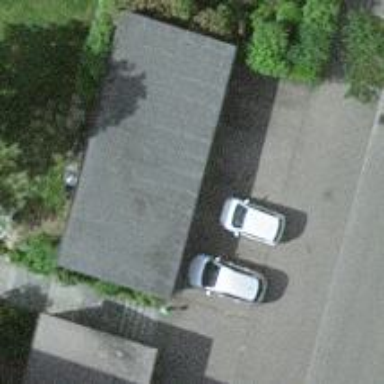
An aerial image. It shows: Group of garages.